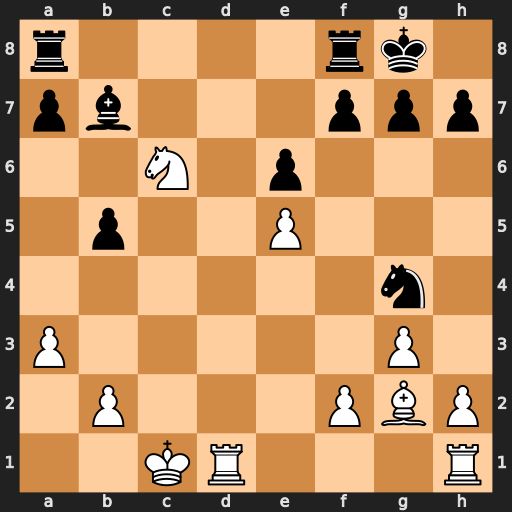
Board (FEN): r4rk1/pb3ppp/2N1p3/1p2P3/6n1/P5P1/1P3PBP/2KR3R
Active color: w
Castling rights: -
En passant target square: -
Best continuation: Ne7+ Kh8 Bxb7